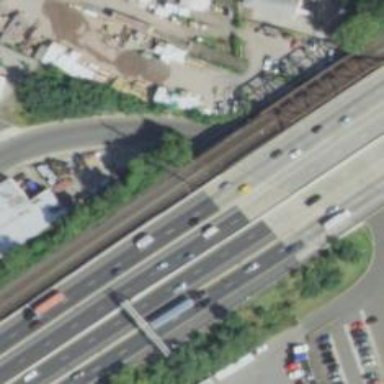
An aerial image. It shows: Motorway bridge crossing urban freeway/expressway.